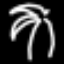
Label: palm tree